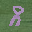
Label: 8